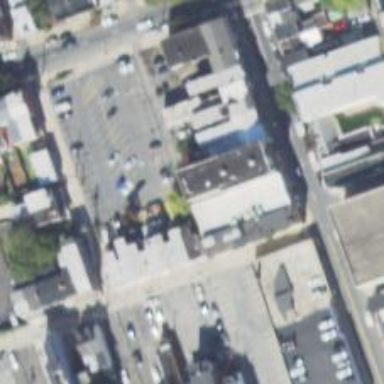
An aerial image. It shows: Alleyway designated as service road.